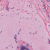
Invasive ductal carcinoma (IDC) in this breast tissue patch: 1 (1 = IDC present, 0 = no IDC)